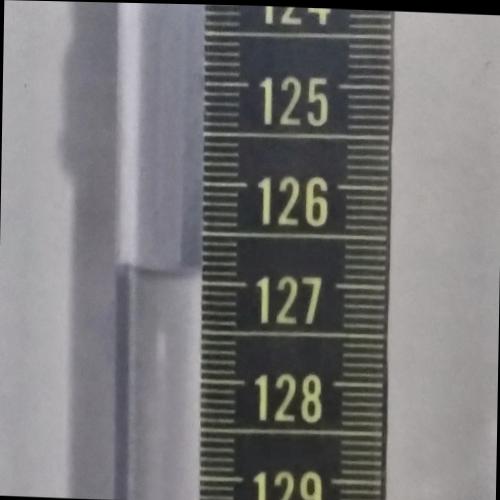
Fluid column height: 126.9 cm